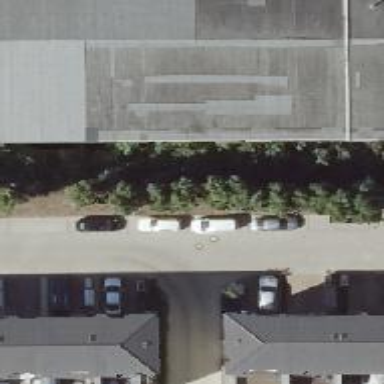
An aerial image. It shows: Living street.